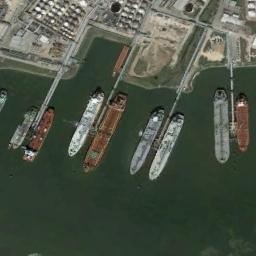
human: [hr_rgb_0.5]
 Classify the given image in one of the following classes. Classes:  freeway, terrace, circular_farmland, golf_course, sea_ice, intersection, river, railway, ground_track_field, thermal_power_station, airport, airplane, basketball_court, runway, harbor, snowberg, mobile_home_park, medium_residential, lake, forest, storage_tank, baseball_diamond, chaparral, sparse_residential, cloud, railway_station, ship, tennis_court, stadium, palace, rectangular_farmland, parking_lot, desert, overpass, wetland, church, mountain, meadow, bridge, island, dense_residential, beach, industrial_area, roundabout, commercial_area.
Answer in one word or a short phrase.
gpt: ship